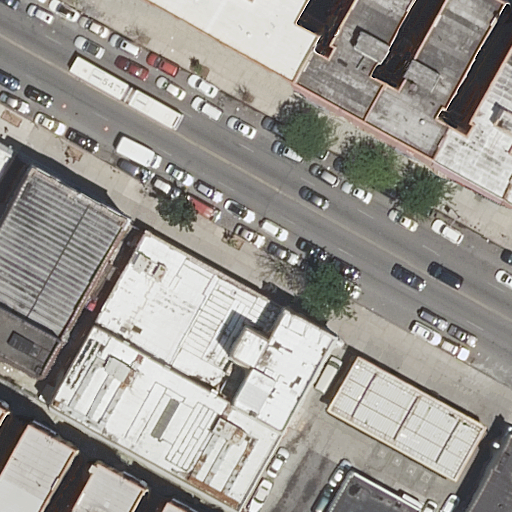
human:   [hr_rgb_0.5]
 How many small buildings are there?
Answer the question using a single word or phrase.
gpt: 6

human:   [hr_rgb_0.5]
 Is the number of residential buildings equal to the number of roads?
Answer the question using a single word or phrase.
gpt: no

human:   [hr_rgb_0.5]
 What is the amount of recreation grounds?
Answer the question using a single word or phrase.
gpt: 0

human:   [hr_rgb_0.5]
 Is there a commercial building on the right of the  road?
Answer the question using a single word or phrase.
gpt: no

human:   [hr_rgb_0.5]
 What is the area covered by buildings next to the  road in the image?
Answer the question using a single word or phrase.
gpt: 5130m2

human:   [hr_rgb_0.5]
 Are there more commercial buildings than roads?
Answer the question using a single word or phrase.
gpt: no

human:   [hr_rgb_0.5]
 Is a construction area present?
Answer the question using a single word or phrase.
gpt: no

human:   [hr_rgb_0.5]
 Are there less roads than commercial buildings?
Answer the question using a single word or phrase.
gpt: no

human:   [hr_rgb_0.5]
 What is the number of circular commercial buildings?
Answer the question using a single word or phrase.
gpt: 0

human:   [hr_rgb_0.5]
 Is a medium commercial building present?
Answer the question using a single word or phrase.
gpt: no

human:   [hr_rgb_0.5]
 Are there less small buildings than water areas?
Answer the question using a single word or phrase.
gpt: no

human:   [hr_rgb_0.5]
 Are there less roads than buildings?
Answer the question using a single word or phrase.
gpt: yes

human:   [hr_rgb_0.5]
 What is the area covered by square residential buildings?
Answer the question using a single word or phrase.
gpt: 0m2

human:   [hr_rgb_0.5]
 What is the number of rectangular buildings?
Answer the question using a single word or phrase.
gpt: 10

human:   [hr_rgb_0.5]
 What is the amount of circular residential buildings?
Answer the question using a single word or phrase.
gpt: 0

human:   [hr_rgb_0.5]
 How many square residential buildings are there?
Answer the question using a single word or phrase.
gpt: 0

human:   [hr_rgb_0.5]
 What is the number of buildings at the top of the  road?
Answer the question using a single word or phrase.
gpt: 4

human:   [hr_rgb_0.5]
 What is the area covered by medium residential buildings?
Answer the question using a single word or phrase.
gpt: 1578m2

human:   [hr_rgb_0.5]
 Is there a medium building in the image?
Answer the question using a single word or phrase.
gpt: yes

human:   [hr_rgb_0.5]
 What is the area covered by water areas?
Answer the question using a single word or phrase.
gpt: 0m2

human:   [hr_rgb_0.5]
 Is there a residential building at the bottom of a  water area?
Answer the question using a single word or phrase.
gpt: no

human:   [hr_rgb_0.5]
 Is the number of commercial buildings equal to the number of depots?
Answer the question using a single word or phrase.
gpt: yes

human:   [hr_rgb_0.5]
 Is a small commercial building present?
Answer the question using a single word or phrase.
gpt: no

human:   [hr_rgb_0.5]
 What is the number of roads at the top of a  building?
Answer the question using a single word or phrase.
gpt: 1

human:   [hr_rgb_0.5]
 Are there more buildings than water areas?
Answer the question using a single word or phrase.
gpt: yes

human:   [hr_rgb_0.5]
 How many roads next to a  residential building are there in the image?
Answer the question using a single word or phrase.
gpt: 1

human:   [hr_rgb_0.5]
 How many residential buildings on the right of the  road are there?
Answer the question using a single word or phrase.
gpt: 6

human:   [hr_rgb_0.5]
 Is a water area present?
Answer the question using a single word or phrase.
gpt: no

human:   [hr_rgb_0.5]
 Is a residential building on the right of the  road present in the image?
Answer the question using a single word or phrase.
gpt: yes

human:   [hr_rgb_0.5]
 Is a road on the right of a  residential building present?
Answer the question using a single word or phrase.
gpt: yes

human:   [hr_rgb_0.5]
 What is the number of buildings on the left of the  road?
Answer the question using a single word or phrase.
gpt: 7

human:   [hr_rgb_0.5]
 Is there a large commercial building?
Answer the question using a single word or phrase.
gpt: no

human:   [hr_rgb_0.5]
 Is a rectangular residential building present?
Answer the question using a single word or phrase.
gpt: yes

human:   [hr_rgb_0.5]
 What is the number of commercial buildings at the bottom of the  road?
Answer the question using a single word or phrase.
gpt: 0

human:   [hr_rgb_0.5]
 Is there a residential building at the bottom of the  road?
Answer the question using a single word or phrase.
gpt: yes

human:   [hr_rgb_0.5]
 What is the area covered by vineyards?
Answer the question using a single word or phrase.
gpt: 0m2